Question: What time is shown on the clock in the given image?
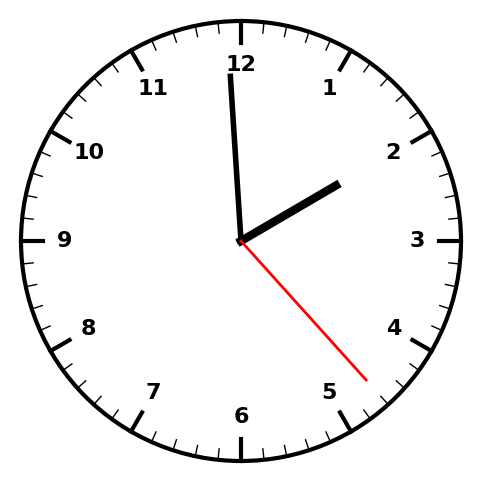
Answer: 01:59:23